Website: crate-barrel
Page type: address-validator
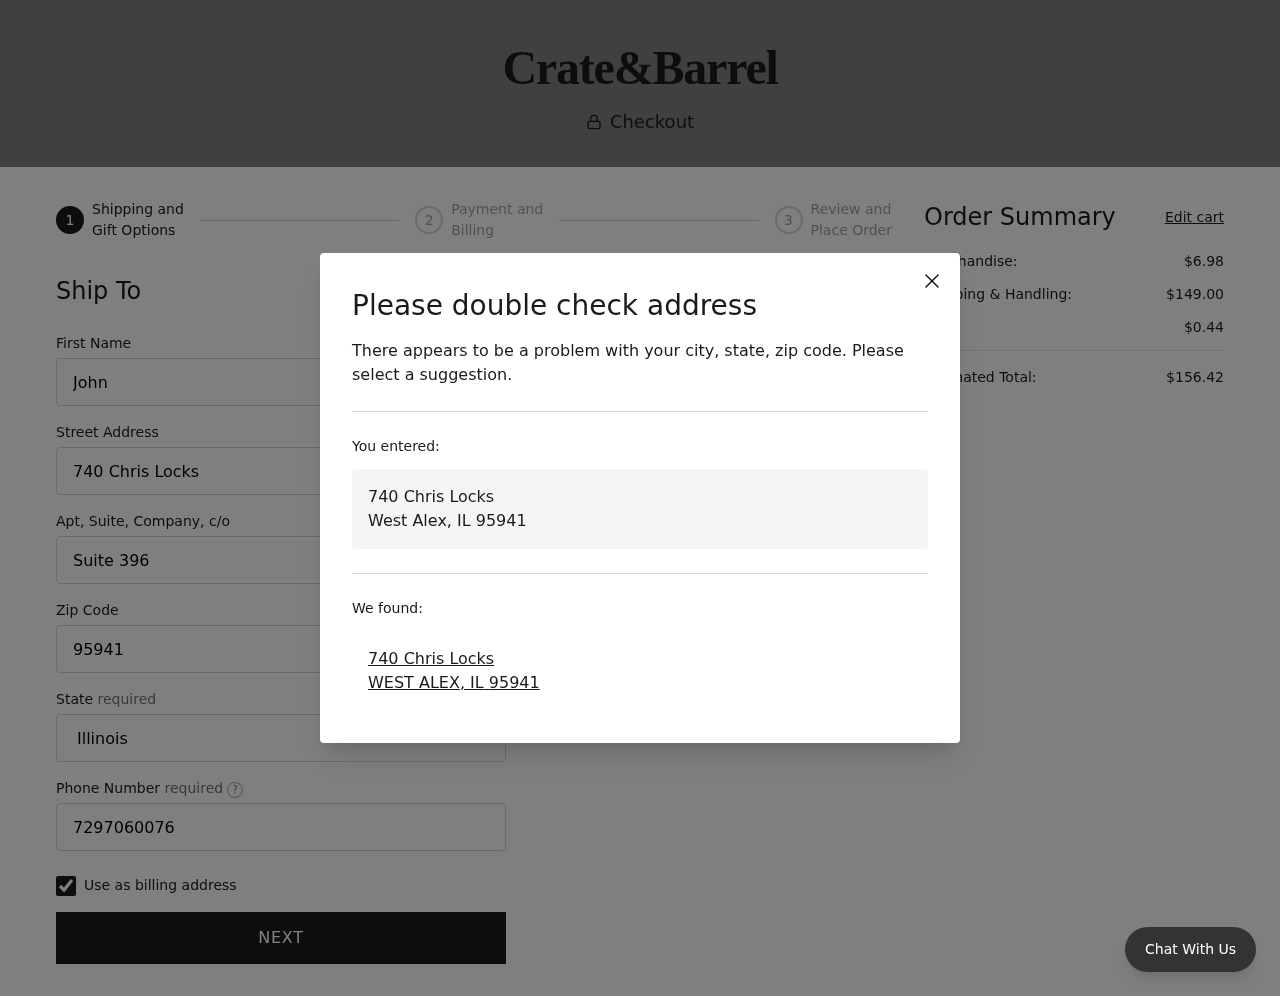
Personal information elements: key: PII_CITY
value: West Alex
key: PII_CITY
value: WEST ALEX
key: PII_FIRSTNAME
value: John
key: PII_PHONE
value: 7297060076
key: PII_POSTCODE
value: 95941
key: PII_STATE
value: Illinois
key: PII_STATE_ABBR
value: IL
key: PII_STREET
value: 740 Chris Locks
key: PII_STREET2
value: Suite 396
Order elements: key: ORDER_SUBTOTAL
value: $6.98
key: ORDER_SHIPPING_COST
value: $149.00
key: ORDER_TAX
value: $0.44
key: ORDER_TOTAL
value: $156.42